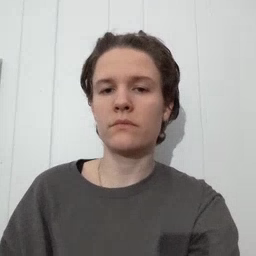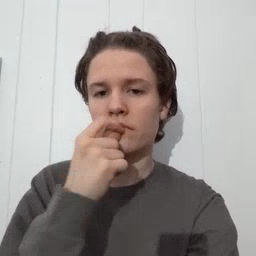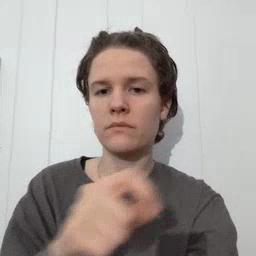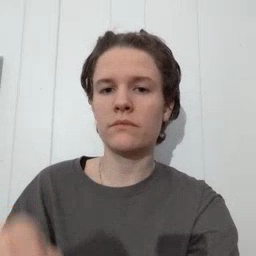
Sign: pen